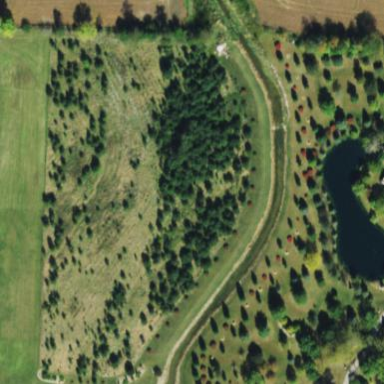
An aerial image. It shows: Orchard.